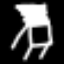
Label: chair